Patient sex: M
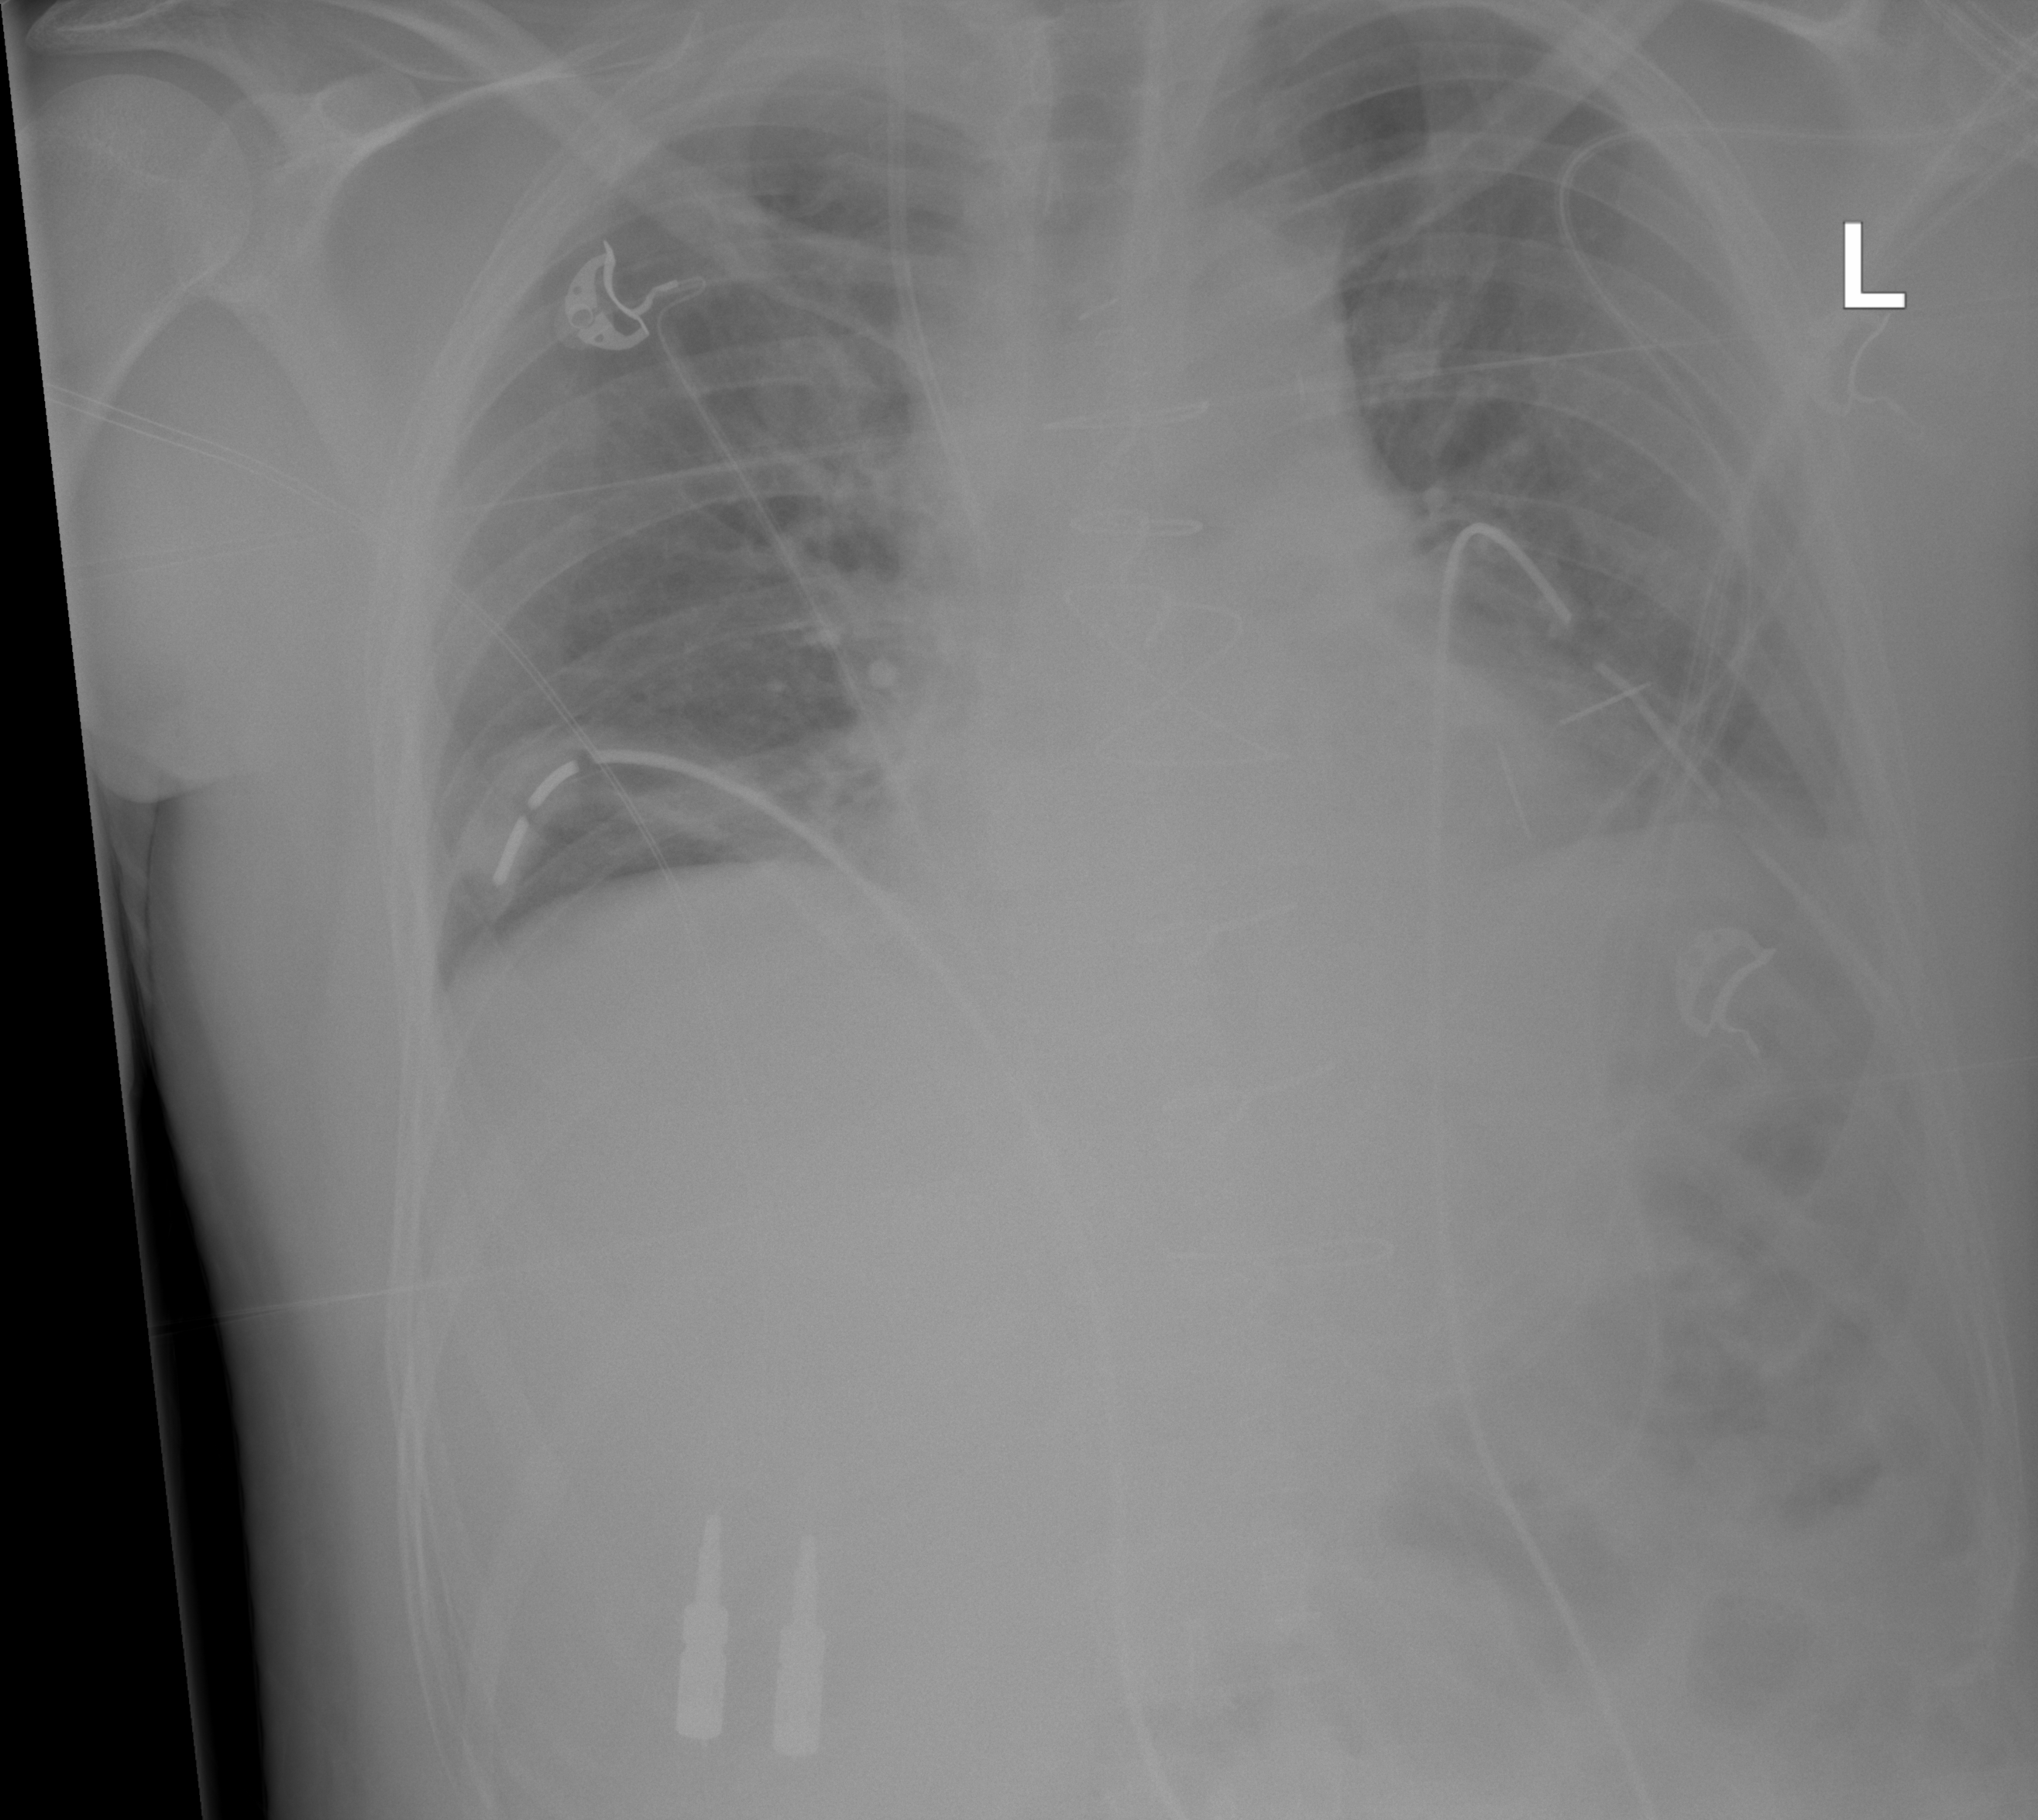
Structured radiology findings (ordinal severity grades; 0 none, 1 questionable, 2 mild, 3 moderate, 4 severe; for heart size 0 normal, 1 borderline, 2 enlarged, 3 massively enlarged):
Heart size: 0
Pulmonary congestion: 2
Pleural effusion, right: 0
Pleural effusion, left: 2
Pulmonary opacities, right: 0
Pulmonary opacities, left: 0
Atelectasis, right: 0
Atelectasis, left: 0